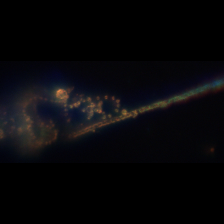
Taxon: Diatom_aggregate
Group: Diatoms